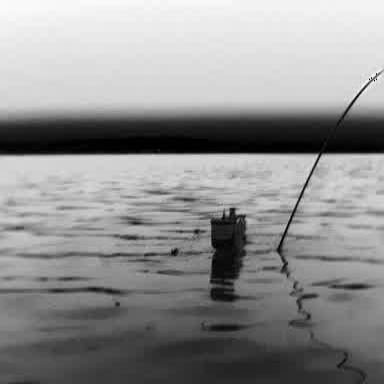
There is a container_ship in the infrared image.